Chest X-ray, PA view. Patient: 57 years old, sex F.
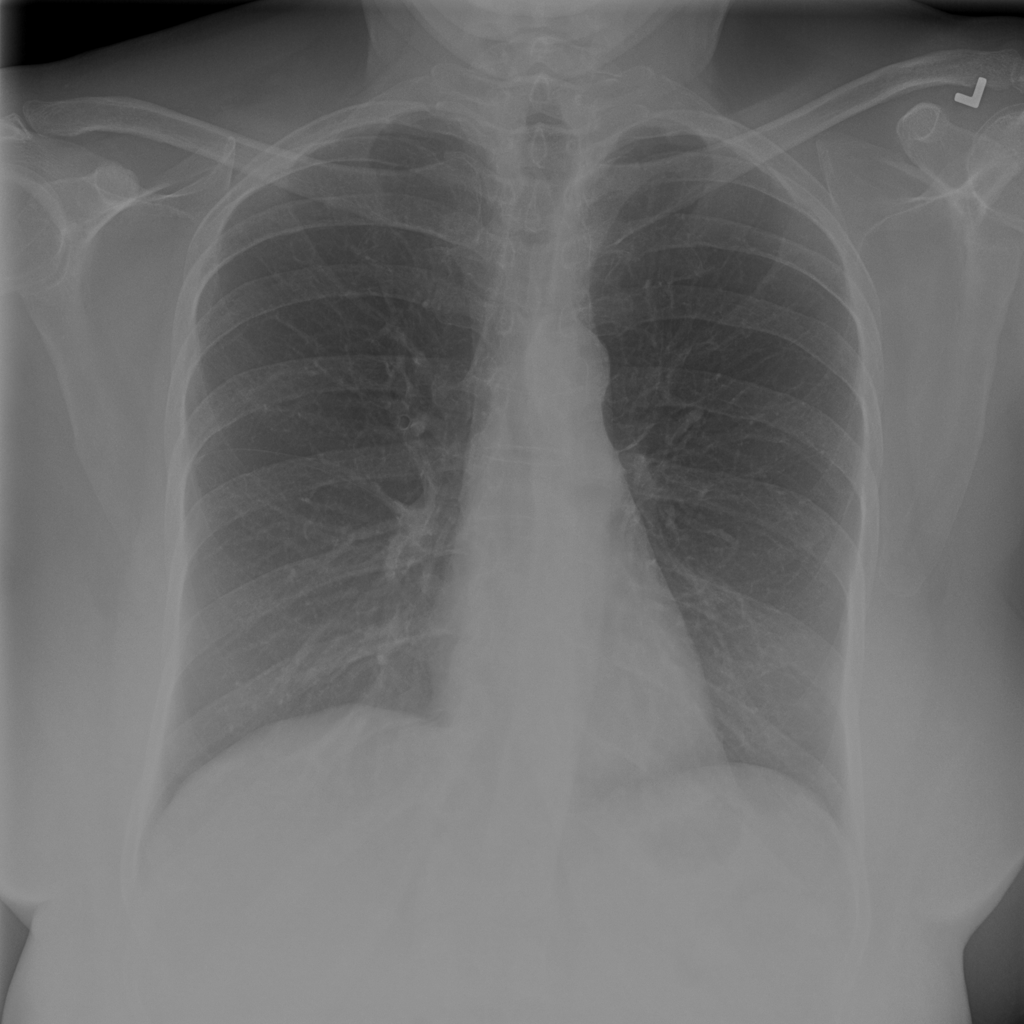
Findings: No Finding